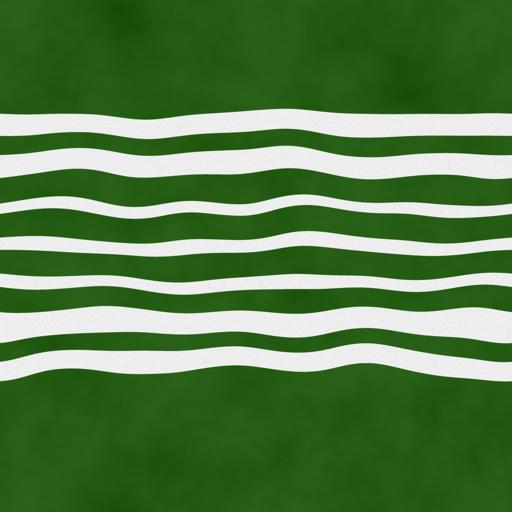
Tags: christmas tree ornament